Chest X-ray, AP view. Patient: 54 years old, sex M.
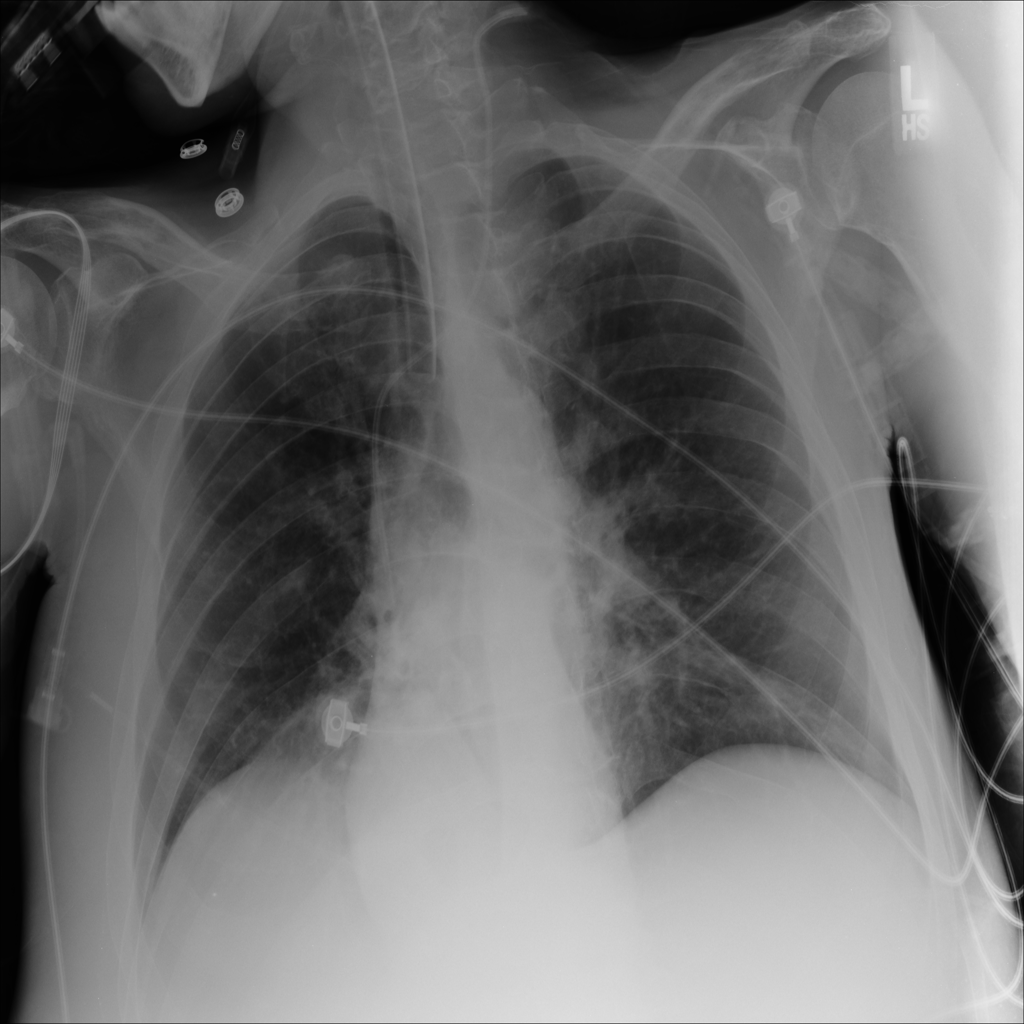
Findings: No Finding